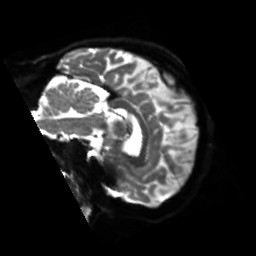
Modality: sbref
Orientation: sagittal
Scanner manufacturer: siemens
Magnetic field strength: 3 T
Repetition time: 4 s
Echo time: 0.0594 s